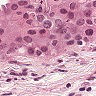
Metastatic tissue present: yes